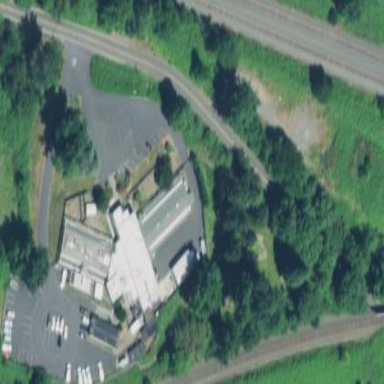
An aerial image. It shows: Animal shelter housed in building.